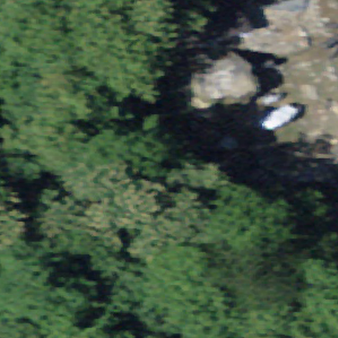
Label: bouldering_area